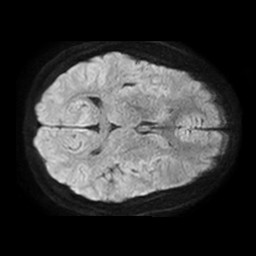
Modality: TRACE
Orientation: axial
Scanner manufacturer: philips
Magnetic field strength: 1.5 T
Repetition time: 3.265 s
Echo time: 0.06922 s